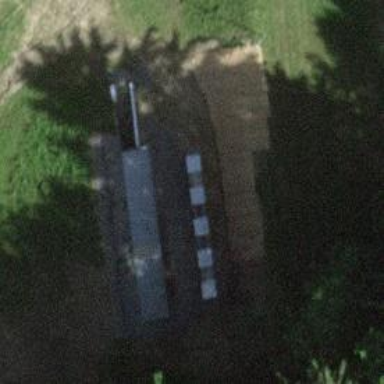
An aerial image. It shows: Retaining wall.